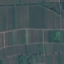
Land use / land cover: PermanentCrop